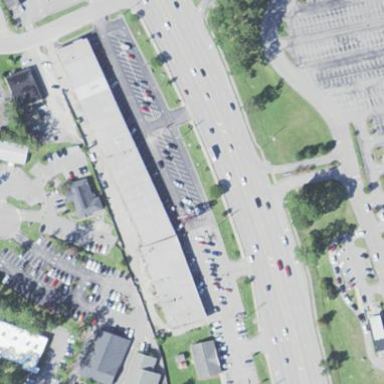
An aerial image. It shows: Road serving as parking aisle.